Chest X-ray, AP view. Patient: 65 years old, sex M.
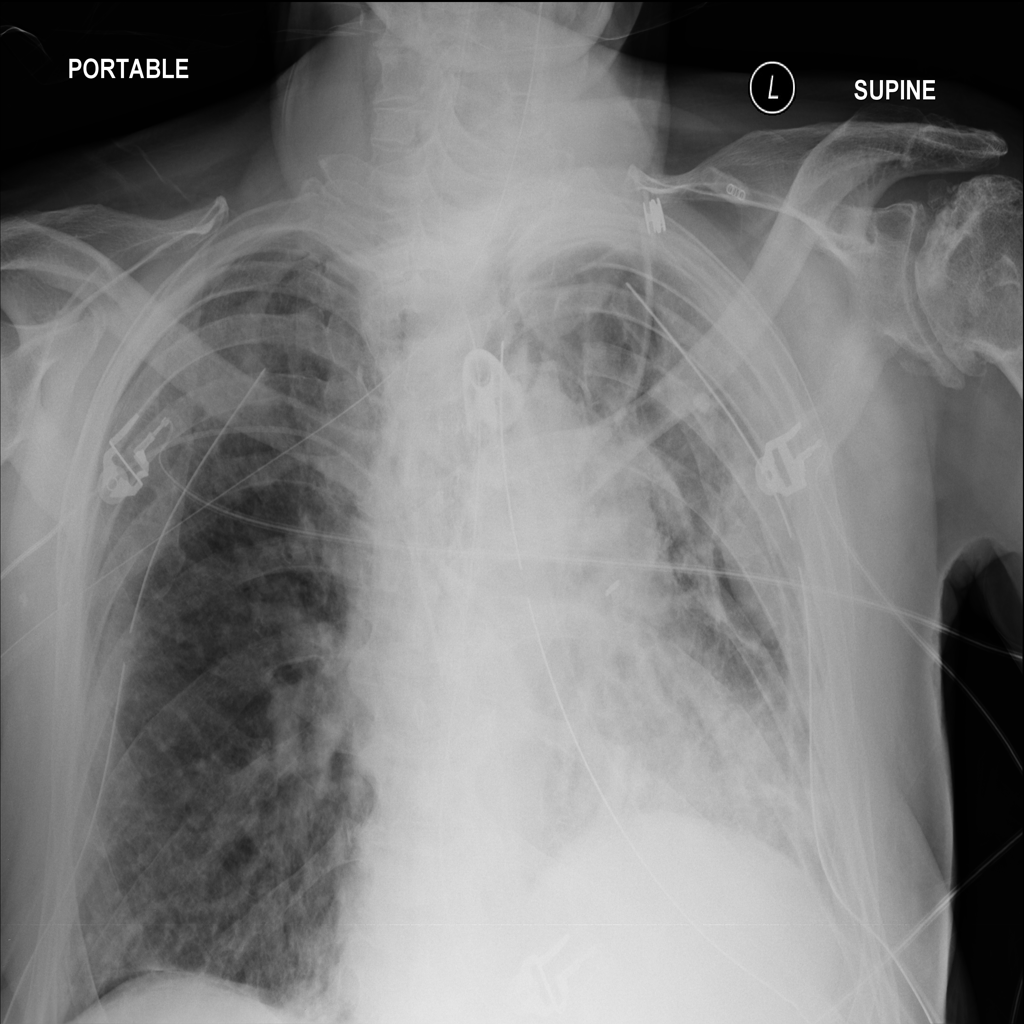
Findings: No Finding